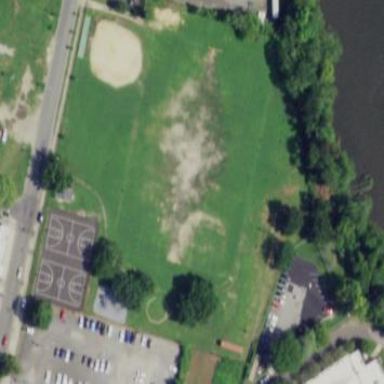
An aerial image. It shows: Soccer pitch for leisure land activities.